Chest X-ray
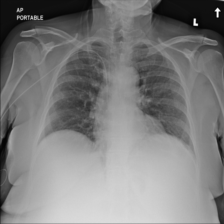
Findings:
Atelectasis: negative
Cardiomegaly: negative
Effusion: negative
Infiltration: negative
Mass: negative
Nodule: negative
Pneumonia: negative
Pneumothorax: negative
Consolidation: negative
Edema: negative
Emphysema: negative
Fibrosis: negative
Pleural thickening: negative
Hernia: negative